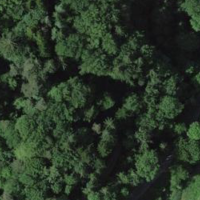
EUNIS habitat code: 44
Species observed at this site:
Stachys sylvatica